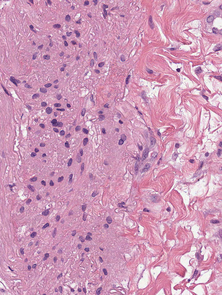
Tumor epithelial tissue: no
Tumor-associated stroma tissue: yes
Normal tissue: no